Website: apple-inc
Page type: review-order
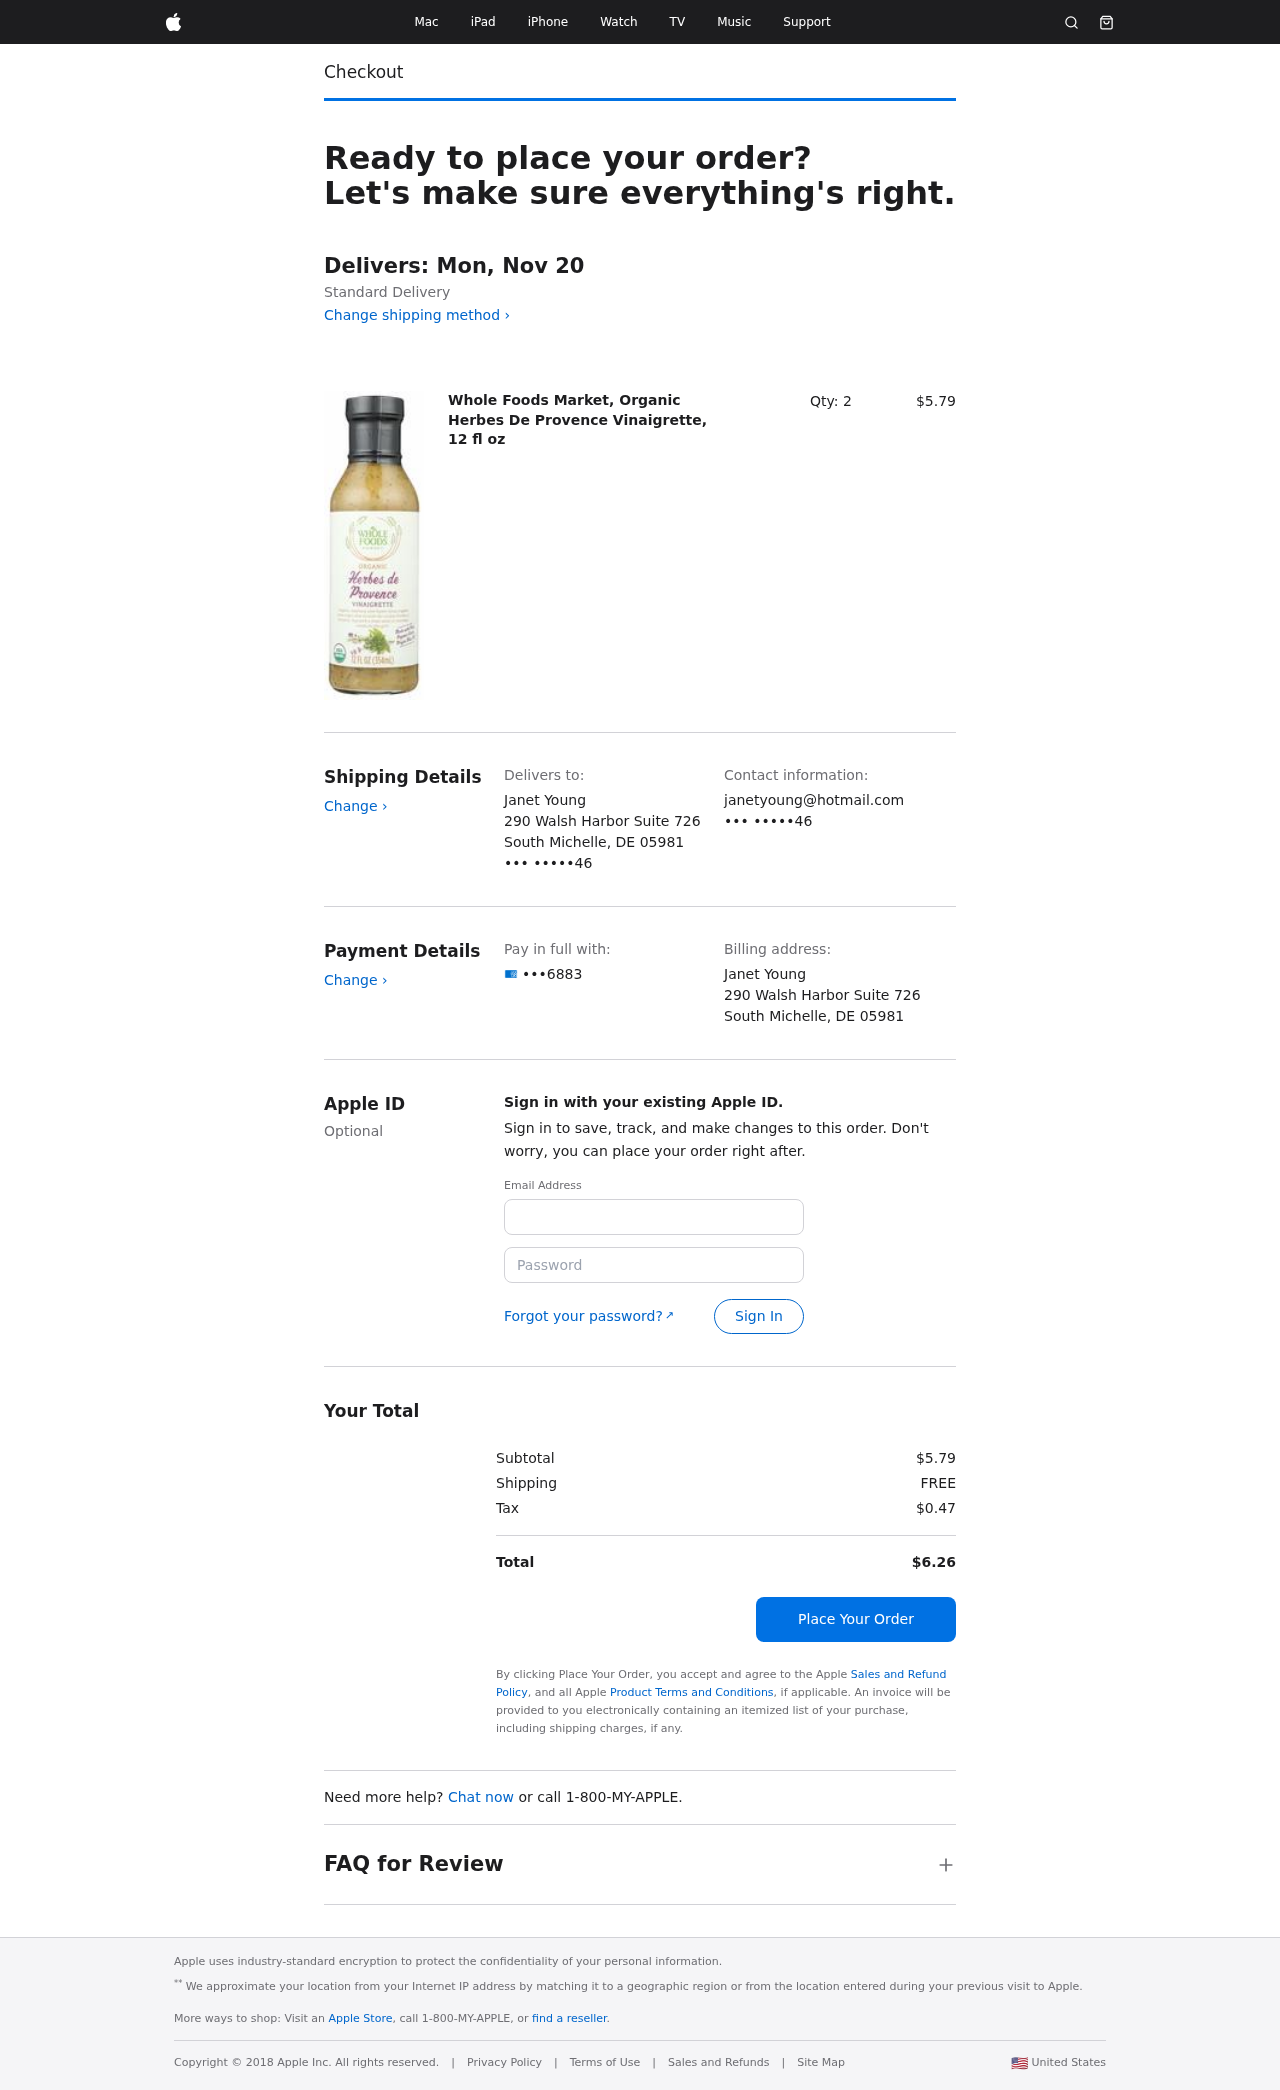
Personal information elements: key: PII_CARD_LAST4
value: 6883
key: PII_CITY_STATE_ZIP
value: South Michelle, DE 05981
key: PII_EMAIL3
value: janetyoung@hotmail.com
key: PII_FULLNAME
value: Janet Young
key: PII_PHONE_SUFFIX
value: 46
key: PII_STREET
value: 290 Walsh Harbor Suite 726
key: PII_EMAIL2
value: janetyoung@hotmail.com
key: PII_PHONE_SUFFIX2
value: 46
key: PII_FULLNAME2
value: Janet Young
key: PII_CITY
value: South Michelle
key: PII_STATE_ABBR
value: DE
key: PII_POSTCODE
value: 05981
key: PII_POSTCODE_FULL
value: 05981
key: PII_CITY_STATE
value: South Michelle, DE
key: PII_POSTCODE_NUMERIC
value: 5981
Product elements: key: PRODUCT1_NAME
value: Whole Foods Market, Organic Herbes De Provence Vinaigrette, 12 fl oz
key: PRODUCT1_PRICE
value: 5.79
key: PRODUCT1_QUANTITY
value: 2
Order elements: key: ORDER_DELIVERY_DATE
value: Delivers: Mon, Nov 20
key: ORDER_SUBTOTAL
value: $5.79
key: ORDER_SHIPPING_COST
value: FREE
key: ORDER_TAX
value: $0.47
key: ORDER_TOTAL
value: $6.26